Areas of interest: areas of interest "Water Sports Center"
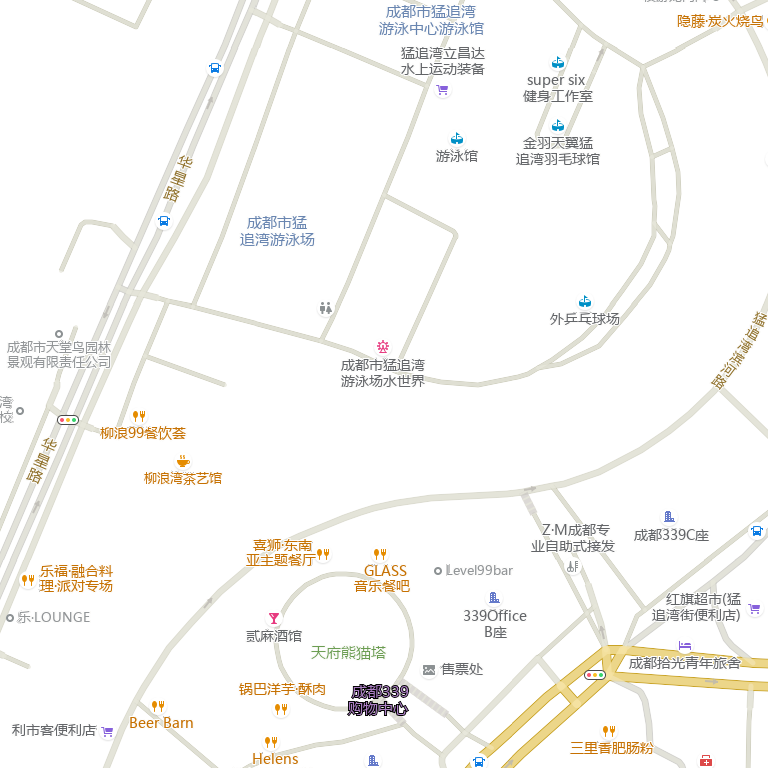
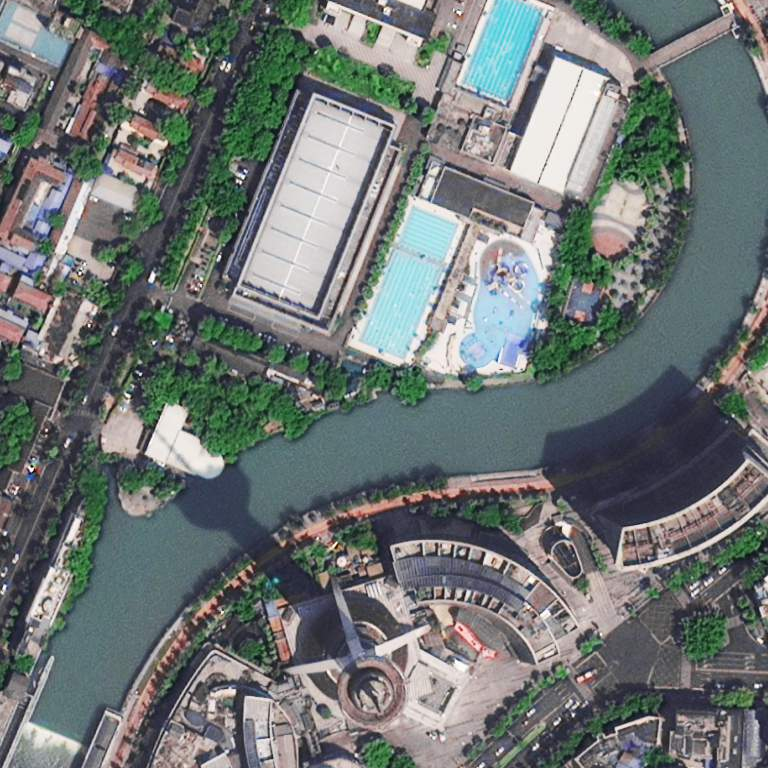